Interaction volume radius: 10 \u00c5
Interaction volume height: 15 \u00c5
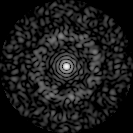
Disorder parameter: 0.8324